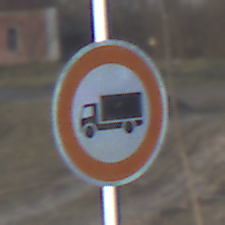
Verkehrszeichen: VerbotFuerKraftfahrzeugeUeberDreiKommaFuenfTonnen
Umgebung: Outdoor, Suburban
Tageszeit: SunriseSunset
Wetter: PartlyCloudy
Licht: Natural
Jahreszeit: Winter
Kontrast: MediumContrast